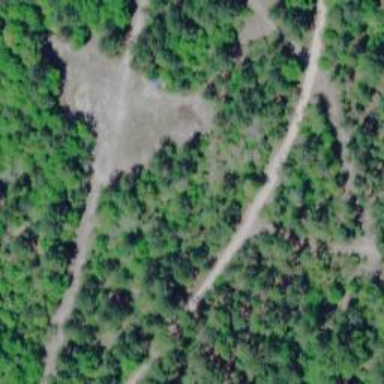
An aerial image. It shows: Unclassified road.